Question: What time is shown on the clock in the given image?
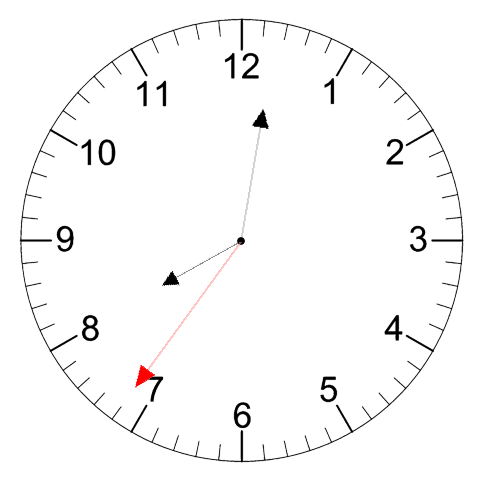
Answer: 08:01:36